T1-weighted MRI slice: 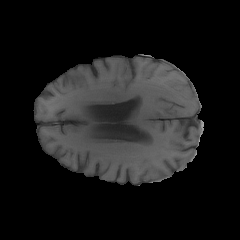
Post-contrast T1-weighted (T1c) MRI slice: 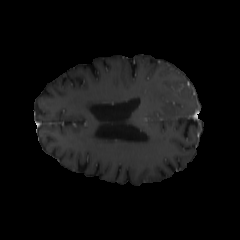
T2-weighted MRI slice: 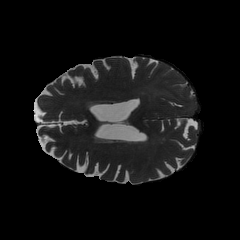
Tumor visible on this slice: yes